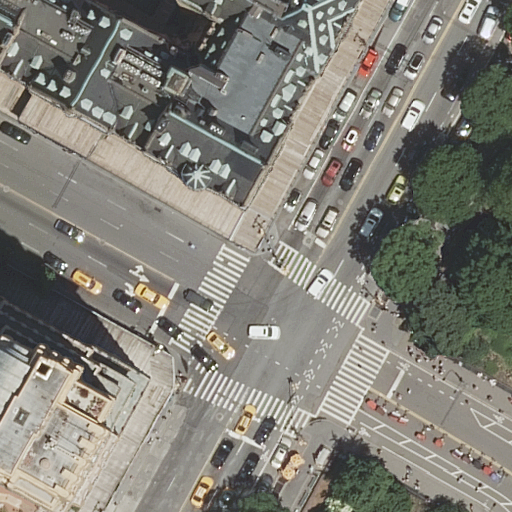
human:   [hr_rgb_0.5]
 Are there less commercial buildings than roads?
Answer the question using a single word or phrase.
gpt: yes

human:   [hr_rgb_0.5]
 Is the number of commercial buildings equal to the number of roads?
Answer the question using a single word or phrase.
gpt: no

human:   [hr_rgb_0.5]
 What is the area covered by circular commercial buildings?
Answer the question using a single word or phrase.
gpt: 0m2

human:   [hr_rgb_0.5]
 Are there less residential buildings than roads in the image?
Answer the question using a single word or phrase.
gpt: yes

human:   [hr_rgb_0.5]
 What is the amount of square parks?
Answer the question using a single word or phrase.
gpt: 0

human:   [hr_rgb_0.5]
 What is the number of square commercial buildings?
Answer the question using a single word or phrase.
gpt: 0

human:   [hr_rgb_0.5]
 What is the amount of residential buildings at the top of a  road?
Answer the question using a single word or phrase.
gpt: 1

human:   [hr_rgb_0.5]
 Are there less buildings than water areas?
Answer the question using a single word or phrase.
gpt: no

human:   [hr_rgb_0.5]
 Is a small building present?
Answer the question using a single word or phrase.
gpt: no

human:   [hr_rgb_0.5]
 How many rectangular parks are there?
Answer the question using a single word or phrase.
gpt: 1

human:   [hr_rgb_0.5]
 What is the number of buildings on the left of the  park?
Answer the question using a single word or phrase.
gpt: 2

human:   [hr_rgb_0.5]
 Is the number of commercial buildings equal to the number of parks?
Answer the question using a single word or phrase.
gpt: no

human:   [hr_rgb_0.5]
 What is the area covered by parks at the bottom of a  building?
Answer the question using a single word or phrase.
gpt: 10627m2

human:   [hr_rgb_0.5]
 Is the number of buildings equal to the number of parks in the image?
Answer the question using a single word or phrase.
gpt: no

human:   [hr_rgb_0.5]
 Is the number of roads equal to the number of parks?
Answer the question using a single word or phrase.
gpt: no

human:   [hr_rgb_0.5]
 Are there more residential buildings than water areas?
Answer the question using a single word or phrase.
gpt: yes

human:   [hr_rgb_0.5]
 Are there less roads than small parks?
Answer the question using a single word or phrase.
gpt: no

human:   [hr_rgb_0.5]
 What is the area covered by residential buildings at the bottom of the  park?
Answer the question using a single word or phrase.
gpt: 859m2

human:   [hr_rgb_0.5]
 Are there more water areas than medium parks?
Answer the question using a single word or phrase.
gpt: no

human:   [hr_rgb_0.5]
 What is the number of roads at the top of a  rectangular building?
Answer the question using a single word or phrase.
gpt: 4

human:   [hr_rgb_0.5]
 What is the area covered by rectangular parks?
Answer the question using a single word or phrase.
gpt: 10627m2

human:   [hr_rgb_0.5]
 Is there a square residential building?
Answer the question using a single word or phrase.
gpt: no

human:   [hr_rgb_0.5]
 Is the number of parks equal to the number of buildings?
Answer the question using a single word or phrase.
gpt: no

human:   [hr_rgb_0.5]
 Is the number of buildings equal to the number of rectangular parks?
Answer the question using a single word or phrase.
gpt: no

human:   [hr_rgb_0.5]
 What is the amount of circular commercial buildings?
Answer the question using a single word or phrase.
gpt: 0

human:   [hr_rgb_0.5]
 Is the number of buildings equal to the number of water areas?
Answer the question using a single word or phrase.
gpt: no

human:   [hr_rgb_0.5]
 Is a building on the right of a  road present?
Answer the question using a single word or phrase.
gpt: no

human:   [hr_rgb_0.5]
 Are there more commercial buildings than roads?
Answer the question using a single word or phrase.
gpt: no

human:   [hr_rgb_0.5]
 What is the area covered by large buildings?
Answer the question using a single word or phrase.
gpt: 859m2

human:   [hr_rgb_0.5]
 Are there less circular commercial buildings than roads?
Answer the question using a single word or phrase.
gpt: yes

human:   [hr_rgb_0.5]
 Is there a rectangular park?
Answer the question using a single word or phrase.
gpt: yes

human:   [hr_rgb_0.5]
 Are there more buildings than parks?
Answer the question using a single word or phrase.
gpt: yes

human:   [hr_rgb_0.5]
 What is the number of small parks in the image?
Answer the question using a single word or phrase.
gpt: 0

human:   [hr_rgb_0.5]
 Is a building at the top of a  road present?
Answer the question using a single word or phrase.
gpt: yes

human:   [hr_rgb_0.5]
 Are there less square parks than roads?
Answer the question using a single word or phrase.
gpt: yes

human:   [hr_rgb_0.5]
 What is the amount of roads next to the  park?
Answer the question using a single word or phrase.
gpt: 12